Question: I have a list as follows:
'''
<ul id="menu">
<li><a href="#">Home</a></li>
<li><a href="#">Work</a>
<ul>
<li><a href="#">CSS Development</a></li>
<li><a href="#">Graphic Design</a></li>
<li><a href="#">Development Tools</a></li>
<li><a href="#">Web Design</a></li>
</ul>
</li>
<li><a href="#">About</a></li>
<li><a href="#">Contact Us</a></li>
<li><a href="#">Feedback</a></li>
</ul>
'''
I am attaching an image of so far what I have done.

In this menu, I want to align feedback to the right side.
How can I do it?
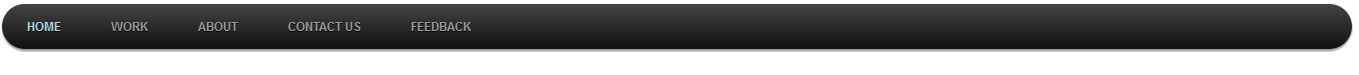
Answer: Add this to your CSS content.
'li:last-child' will select the last 'li' of the menu list.
<URL>
'''
#menu > li:last-child
{
float:right;
}
'''